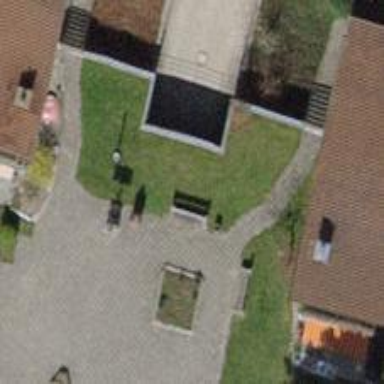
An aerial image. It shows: Bench.